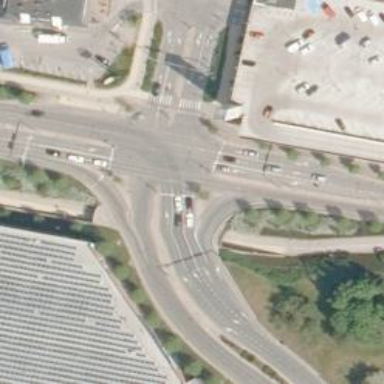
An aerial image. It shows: Secondary link road.